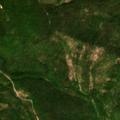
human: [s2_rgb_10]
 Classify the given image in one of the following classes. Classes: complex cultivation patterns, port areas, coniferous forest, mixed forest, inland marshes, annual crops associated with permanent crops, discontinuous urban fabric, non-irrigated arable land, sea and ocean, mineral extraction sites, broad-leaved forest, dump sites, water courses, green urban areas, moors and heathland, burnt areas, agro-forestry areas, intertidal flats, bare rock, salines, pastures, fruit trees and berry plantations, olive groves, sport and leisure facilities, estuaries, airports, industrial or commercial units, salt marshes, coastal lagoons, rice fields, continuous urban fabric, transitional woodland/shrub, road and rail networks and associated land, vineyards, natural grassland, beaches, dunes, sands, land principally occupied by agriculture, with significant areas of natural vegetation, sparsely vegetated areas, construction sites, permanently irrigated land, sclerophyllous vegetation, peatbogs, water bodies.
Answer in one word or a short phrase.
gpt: broad-leaved forest